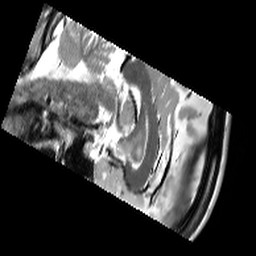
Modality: T2w
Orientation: sagittal
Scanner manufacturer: siemens
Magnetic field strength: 3 T
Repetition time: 10.64 s
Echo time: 0.05 s